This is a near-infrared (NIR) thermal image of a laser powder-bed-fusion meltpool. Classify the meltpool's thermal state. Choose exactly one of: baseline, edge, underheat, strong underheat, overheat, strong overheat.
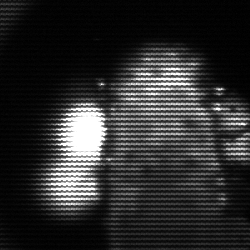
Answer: strong underheat